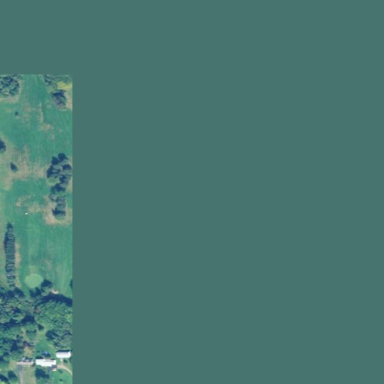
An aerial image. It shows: Golf course surrounded by greenery.